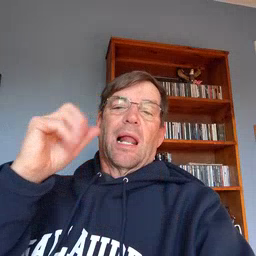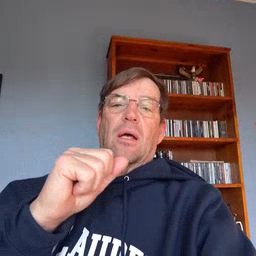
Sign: loud